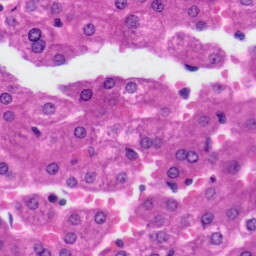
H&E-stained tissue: Liver